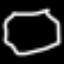
Label: octagon